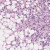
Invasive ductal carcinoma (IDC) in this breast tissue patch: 1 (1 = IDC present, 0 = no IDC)